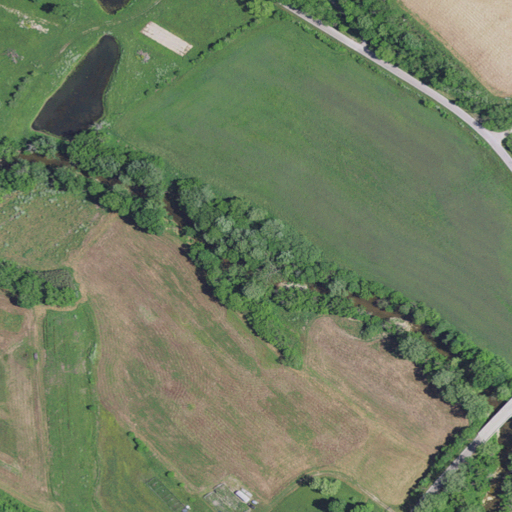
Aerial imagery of island in Kentucky named Careys Island containing pasture, deciduous forest, open development, grassland, low intensity development, and mixed forest